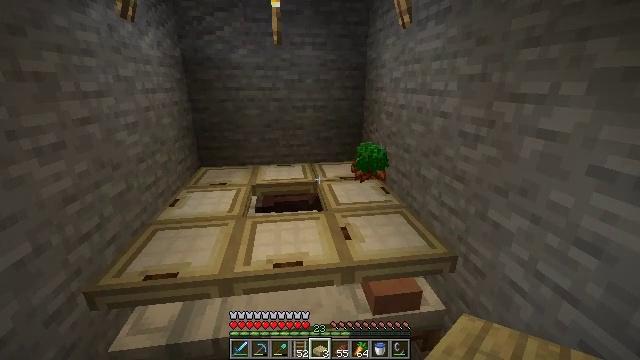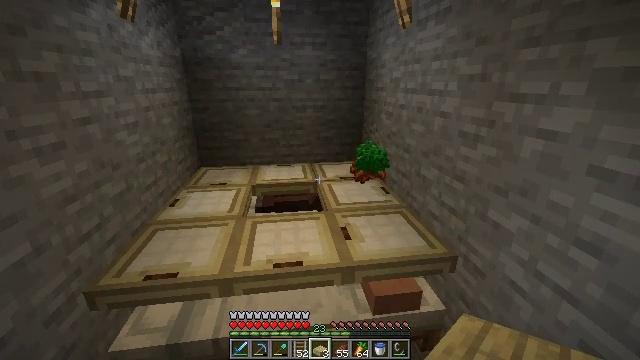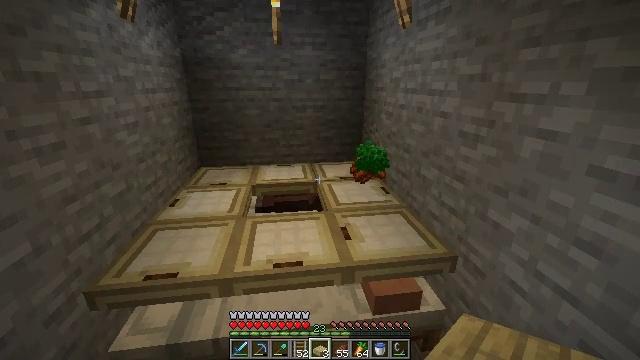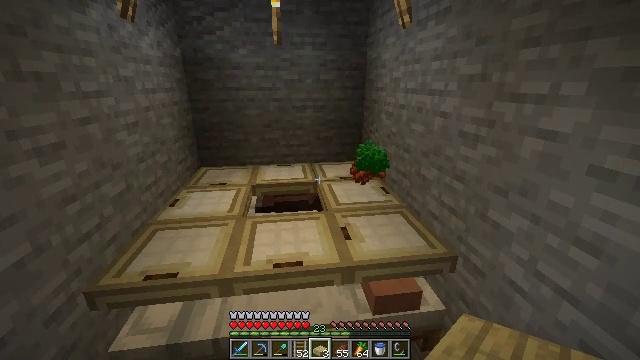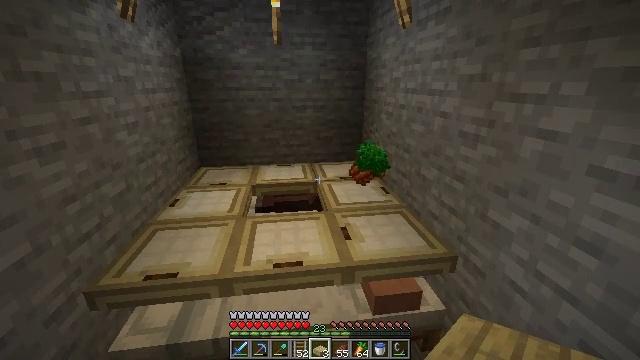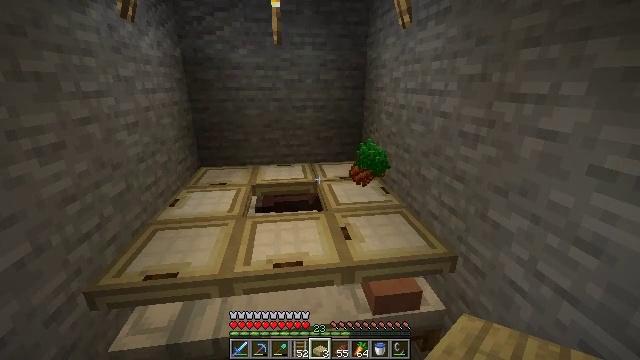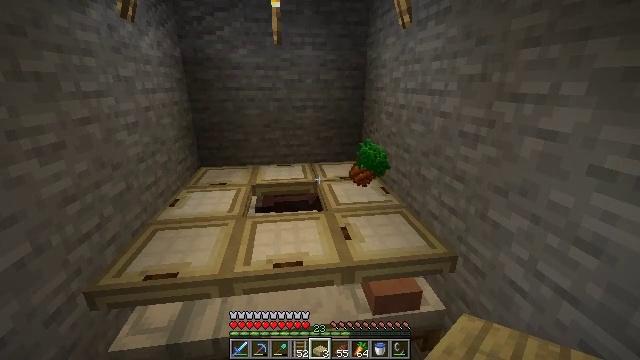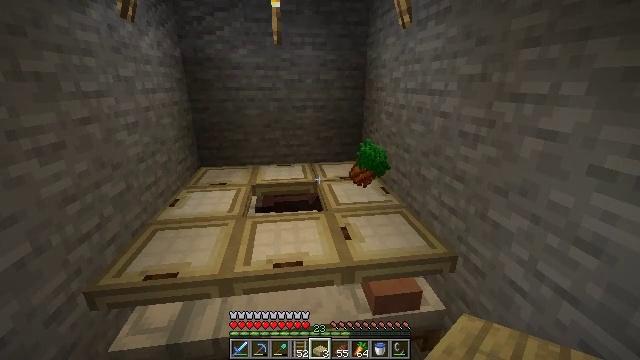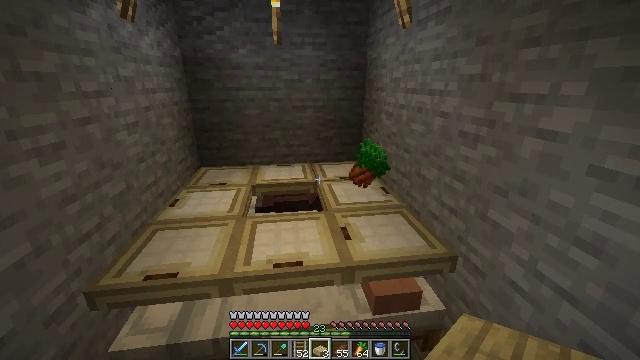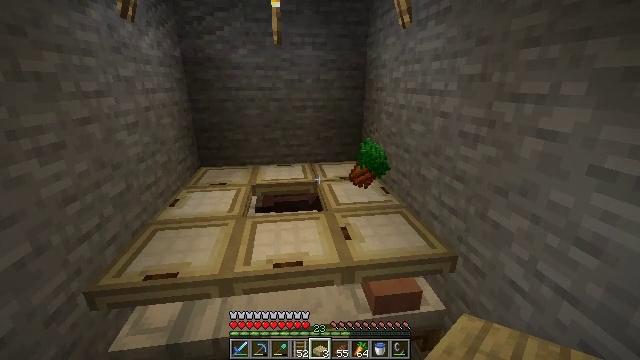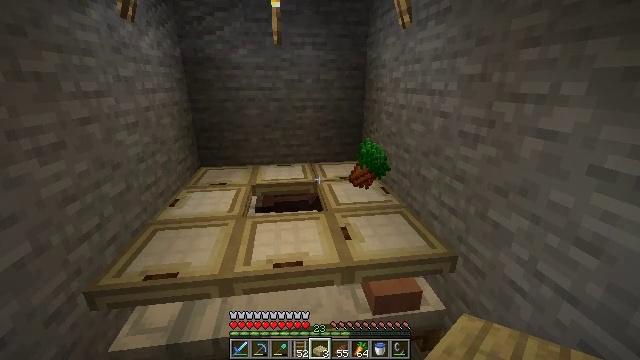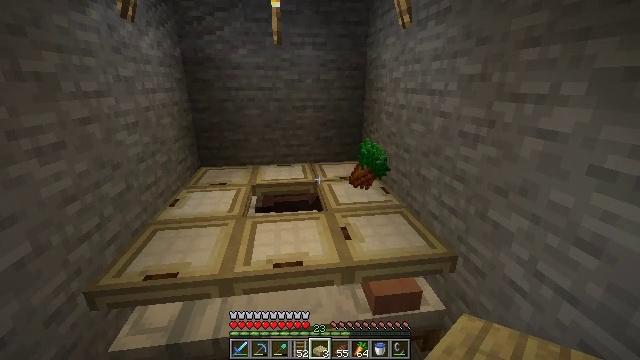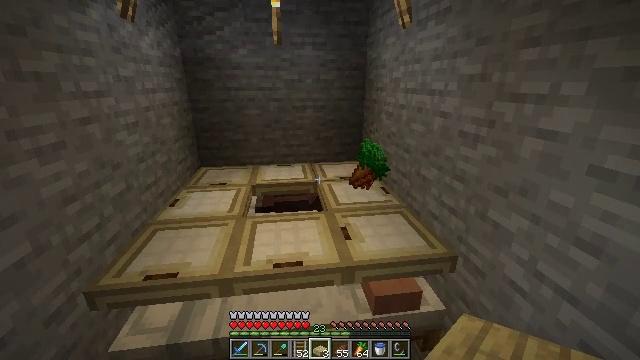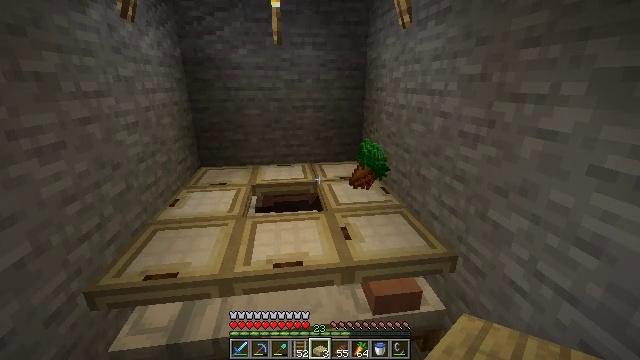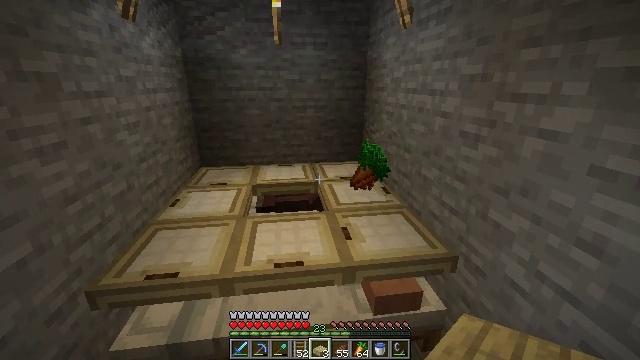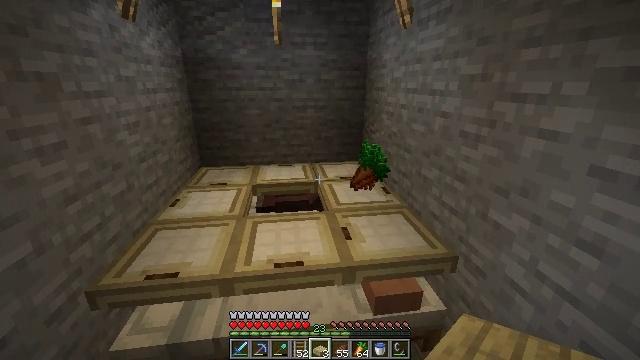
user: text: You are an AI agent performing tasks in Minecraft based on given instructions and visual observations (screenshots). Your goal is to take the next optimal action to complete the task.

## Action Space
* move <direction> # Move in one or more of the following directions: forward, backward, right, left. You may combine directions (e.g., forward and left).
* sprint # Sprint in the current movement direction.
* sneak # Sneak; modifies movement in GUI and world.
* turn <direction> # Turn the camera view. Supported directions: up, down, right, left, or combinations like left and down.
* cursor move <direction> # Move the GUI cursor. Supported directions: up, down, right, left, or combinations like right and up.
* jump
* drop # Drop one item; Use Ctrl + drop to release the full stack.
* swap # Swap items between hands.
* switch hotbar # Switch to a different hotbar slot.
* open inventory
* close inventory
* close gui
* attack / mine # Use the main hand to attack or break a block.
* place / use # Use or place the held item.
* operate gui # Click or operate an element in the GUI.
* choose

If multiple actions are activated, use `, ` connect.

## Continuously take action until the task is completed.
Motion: motion action
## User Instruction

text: Remove the birch slab from a platform.
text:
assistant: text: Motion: no_op
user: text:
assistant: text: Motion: no_op
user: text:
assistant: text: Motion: no_op
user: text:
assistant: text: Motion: no_op
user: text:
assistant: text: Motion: no_op
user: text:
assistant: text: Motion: no_op
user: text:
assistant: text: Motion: no_op
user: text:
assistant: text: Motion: no_op
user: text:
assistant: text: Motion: no_op
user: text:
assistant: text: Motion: no_op
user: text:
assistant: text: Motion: no_op
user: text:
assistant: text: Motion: no_op
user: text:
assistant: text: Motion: no_op
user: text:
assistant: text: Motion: no_op
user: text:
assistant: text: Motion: no_op
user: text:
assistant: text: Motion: no_op
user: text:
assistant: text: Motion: no_op
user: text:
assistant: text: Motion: no_op
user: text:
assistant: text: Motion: no_op
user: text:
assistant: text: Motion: no_op
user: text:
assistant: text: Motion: no_op
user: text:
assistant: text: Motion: no_op
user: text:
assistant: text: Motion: no_op
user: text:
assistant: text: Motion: no_op
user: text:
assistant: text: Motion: no_op
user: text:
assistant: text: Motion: no_op
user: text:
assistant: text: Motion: no_op
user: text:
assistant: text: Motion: no_op
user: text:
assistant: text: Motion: no_op
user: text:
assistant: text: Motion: no_op